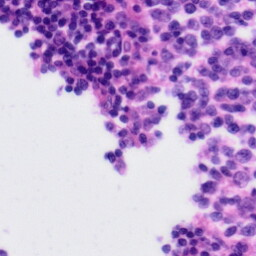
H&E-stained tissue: Tonsil